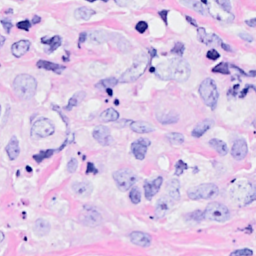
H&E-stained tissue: Breast